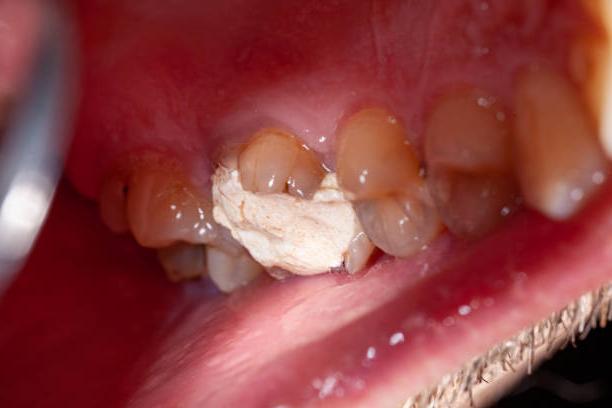
Condition: Gingivitis